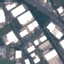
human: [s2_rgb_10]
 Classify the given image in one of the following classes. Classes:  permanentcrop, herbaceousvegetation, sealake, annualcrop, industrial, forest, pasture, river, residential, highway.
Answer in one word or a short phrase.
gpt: Industrial